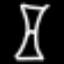
Label: hourglass